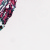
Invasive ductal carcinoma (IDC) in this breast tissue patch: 0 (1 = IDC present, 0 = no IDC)